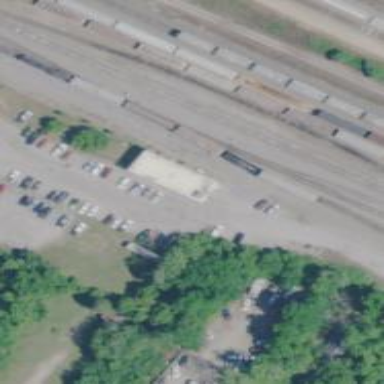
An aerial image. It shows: Railway yard used for servicing trains.